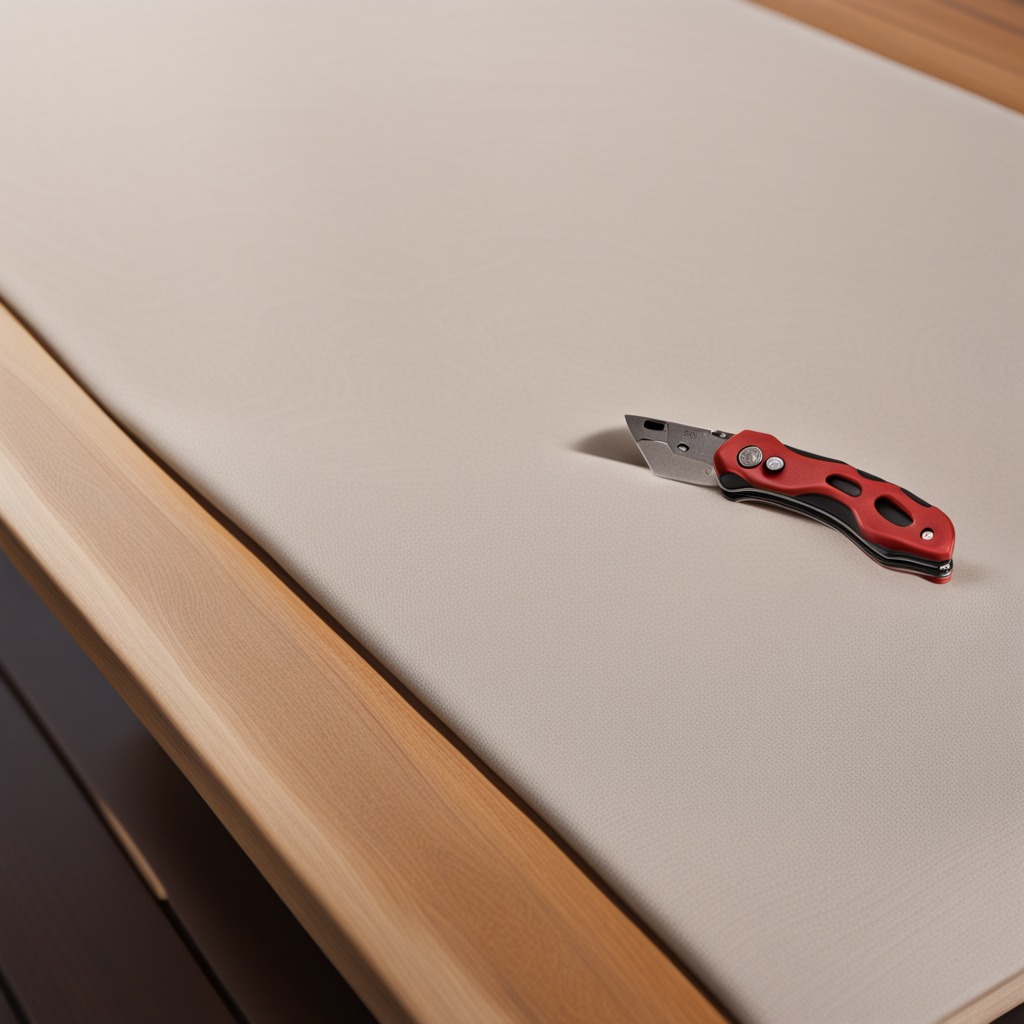
A utility knife lies on the wooden table in the outdoor workshop during daytime bright natural light soft shadows worn but beneath the cloth.